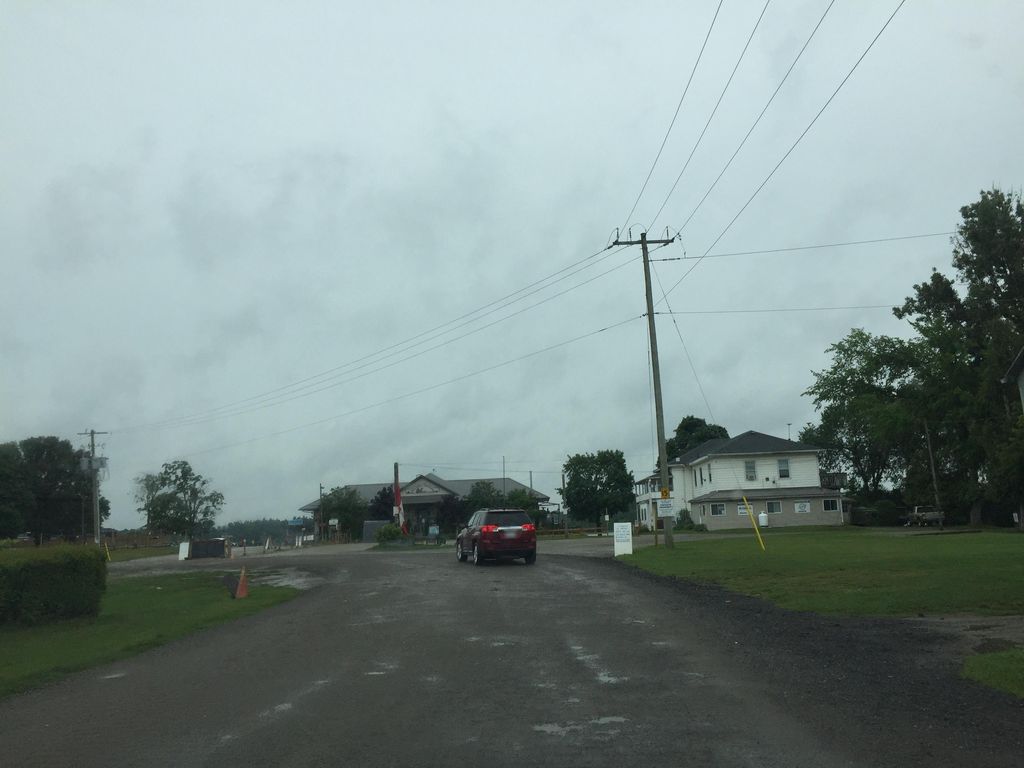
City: kitchener-waterloo